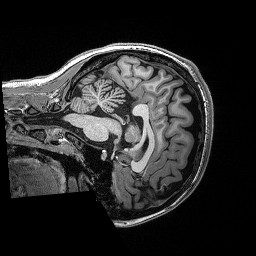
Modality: T1w
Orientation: sagittal
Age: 26
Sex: female
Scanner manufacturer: siemens
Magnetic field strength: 3 T
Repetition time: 2.53 s
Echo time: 0.0033 s